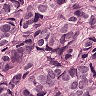
Metastatic tissue present: yes